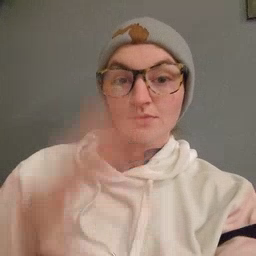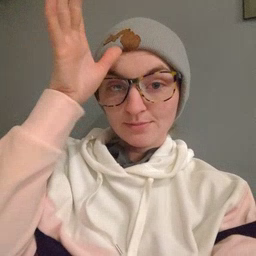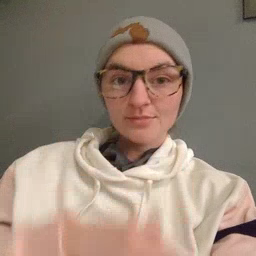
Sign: dad